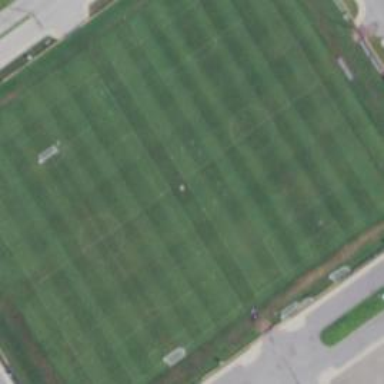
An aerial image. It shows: Soccer pitch for leisure land activities.